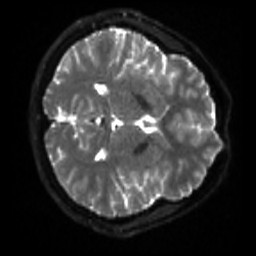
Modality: sbref
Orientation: axial
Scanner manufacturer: siemens
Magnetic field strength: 3 T
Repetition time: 4 s
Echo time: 0.0594 s